Question: I have a WCF REST service, hosted in IIS. Clients (primarily browsers) have been complaining about occasional hangs. I finally experienced this myself, and was able to grab some debugging info from the server. I grabbed the following screenshot from the IIS management console.

Obviously these requests have all been around for far too long.
While these requests were hanging the server was able to handle other requests just fine. I recycled the app pools a few times, with no apparent effect. During this time any requests from my browser would just hang and then be timed out by the browser. Other browsers on my same machine were able to connect to the same service with no problems. I also fired up Fiddler, and then was able to make requests from my "hung" browser through Fiddler. When I shut down Fiddler the browser became "hung" again. When I finally closed the browser entirely, the connections went away.
One potentially important point: you can't tell in the screenshot but the requests are all hanging on calls that send binary streams (photos & videos) to the client. Under the covers I'm opening a Stream from Azure Blob Storage (using OpenRead()) and then returning that same Stream from my functions. So I'm reading over the network on one side, and pumping the data out to the network on the other side.
So what's going on here? How can I prevent the connections from hanging, or at least make them time out at some reasonable point?
: It appears that the browsers may be the problem. If I have an HTML5 '<video>' element on the page, and the video is big enough, the browser seems to open a connection to download the file and hold it open forever. I'm only about 75% sure about that, but I'll add an update here if/when I find out for sure.
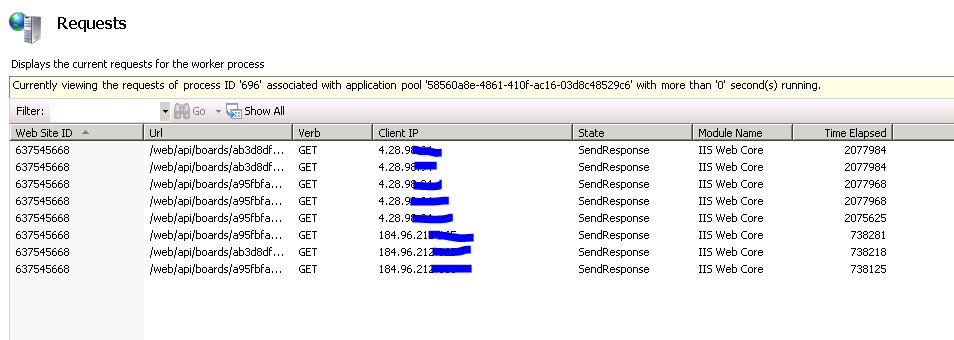
Answer: It turns out that the problem was entirely in the browsers. I have some pages with multiple '<video>' tags in them. It turns out that in some cases the browser will open a connection for each video and hold it open until the video is played through.
There are at least a couple different browser-side workarounds:
1. On the <video> tag add a preload="none" attribute.
2. Don't show the videos by default. Instead show an image, and then dynamically render the <video> tag when the user clicks on it.
Also, I apologize to the people who responded to this. I just didn't give you enough information to find the correct answer, so you never really had a chance.